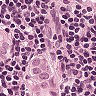
Metastatic tissue present: yes